Question: I'm stuck with a problem. How to make full screen layout, where left and right columns are fixed width (for example 250px), but middle column is fluid. My page must be always be full screen!
I want something like this:

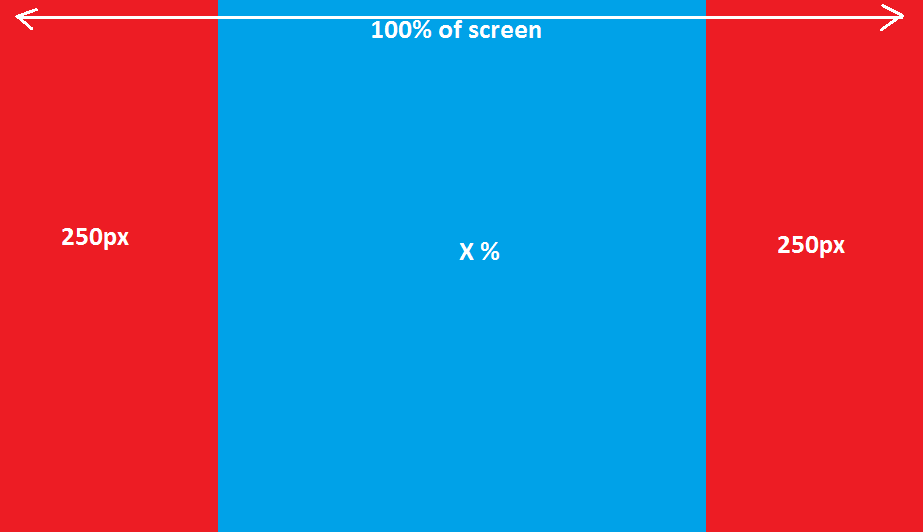
Answer: You can achieve this using a bit simple logic of CSS.
You have to create 3 different styles which can take care of Left content, middle content and right content. Here you go :
'''
#fixed_width {
width:96px;
padding:2px;
border:1px solid #000;
float:left;
background-color:#f00;
}
#fixed_width_right {
width:96px;
padding:2px;
border:1px solid #000;
float:right;
background-color:#f00;
}
#unfixed_width {
padding:2px;
margin-left:105px;
border:1px solid #000;
background-color:#090;
}
'''
Use this CSS styles in your HTML code like below :
'''
<div id="container">
<div id="fixed_width">col 1, 80 pixels </div>
<div id="fixed_width_right">col 3, 80 pixels </div>''
<div id="unfixed_width">col 2, wild card </div>
</div>
'''
And you are done :)
Cheers..!!